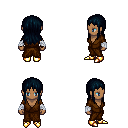
a pixel art fantasy rpg character, female body template, human, dark skin, brown robe, red pants, raven unkempt hairstyle, white cloth bandages, gold boots, four views (front, back, left, right), 2x2 character sprite sheet, small pixel art, hard edges, no anti-aliasing